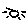
Label: sun